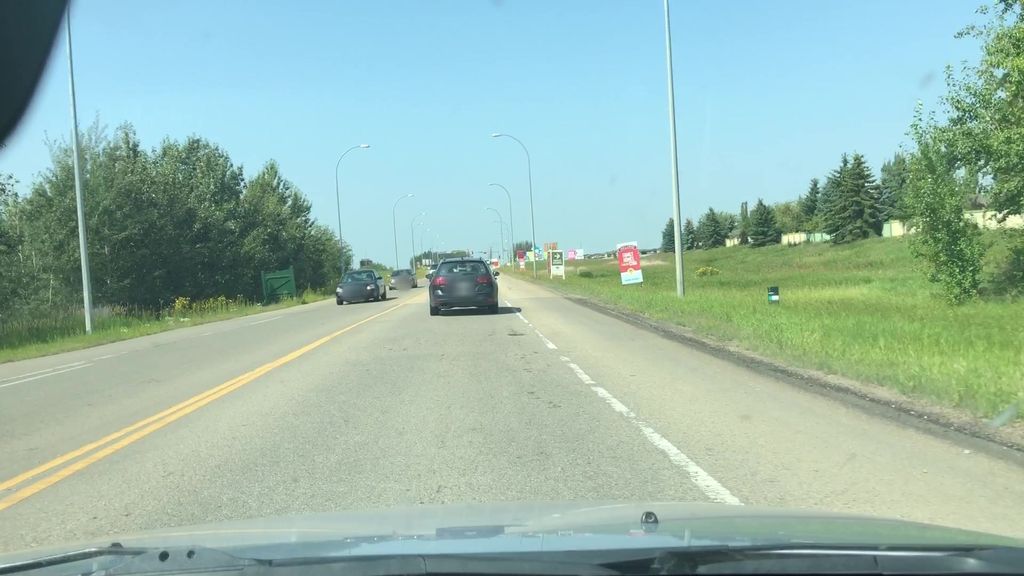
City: edmonton